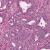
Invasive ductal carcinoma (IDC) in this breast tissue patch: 0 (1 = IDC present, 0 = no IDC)